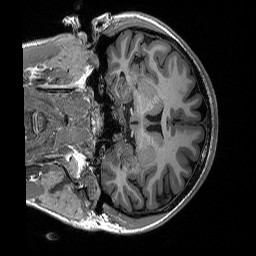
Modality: T1w
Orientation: coronal
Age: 21
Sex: female